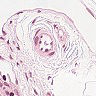
Metastatic tissue present: no